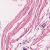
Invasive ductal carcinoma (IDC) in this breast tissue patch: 0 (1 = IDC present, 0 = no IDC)